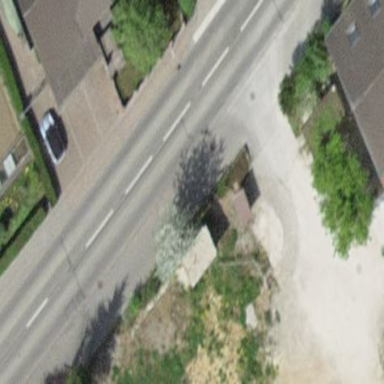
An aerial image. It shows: Bicycle parking shed on top of building's roof.